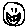
Label: smiley face